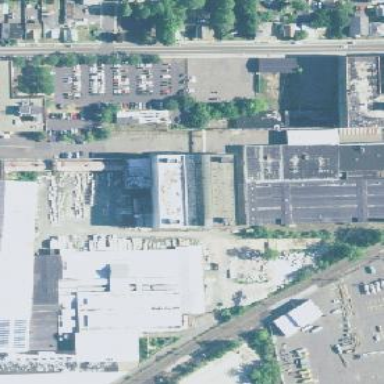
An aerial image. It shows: Historic factory within industrial area.